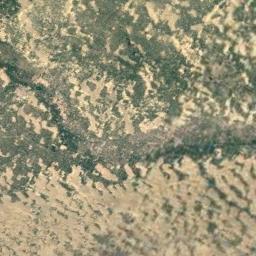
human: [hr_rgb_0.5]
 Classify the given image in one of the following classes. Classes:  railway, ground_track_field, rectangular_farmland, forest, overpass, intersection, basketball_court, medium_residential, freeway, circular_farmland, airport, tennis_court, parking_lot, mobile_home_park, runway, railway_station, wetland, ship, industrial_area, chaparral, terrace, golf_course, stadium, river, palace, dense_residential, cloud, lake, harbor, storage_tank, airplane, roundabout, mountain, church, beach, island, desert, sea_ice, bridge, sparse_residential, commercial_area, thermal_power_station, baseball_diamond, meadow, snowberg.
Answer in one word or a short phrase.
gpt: desert